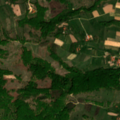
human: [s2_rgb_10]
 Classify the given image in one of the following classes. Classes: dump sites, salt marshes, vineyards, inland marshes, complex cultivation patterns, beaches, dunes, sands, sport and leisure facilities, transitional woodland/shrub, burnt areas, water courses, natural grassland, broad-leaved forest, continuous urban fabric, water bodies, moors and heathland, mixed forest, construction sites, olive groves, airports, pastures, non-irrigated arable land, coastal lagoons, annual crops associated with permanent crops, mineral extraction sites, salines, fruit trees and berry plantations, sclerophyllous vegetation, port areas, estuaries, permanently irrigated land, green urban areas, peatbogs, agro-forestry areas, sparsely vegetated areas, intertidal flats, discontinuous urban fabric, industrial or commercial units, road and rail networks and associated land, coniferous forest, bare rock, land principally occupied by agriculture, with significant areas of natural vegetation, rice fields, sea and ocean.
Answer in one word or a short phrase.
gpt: complex cultivation patterns, land principally occupied by agriculture, with significant areas of natural vegetation, broad-leaved forest